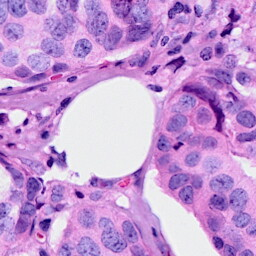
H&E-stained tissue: Breast